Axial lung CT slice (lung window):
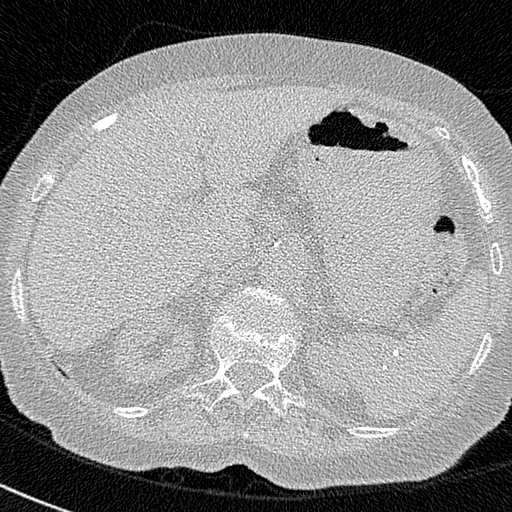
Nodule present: no